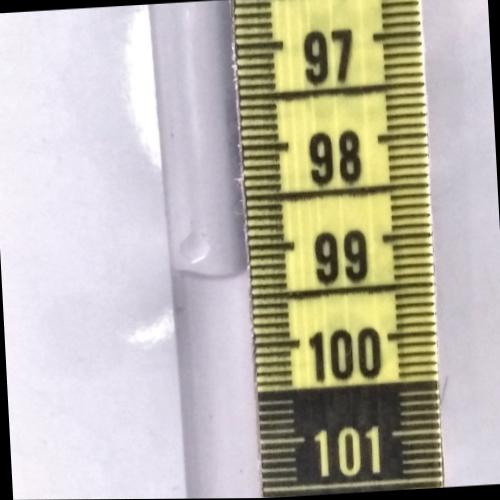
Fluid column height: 99.2 cm